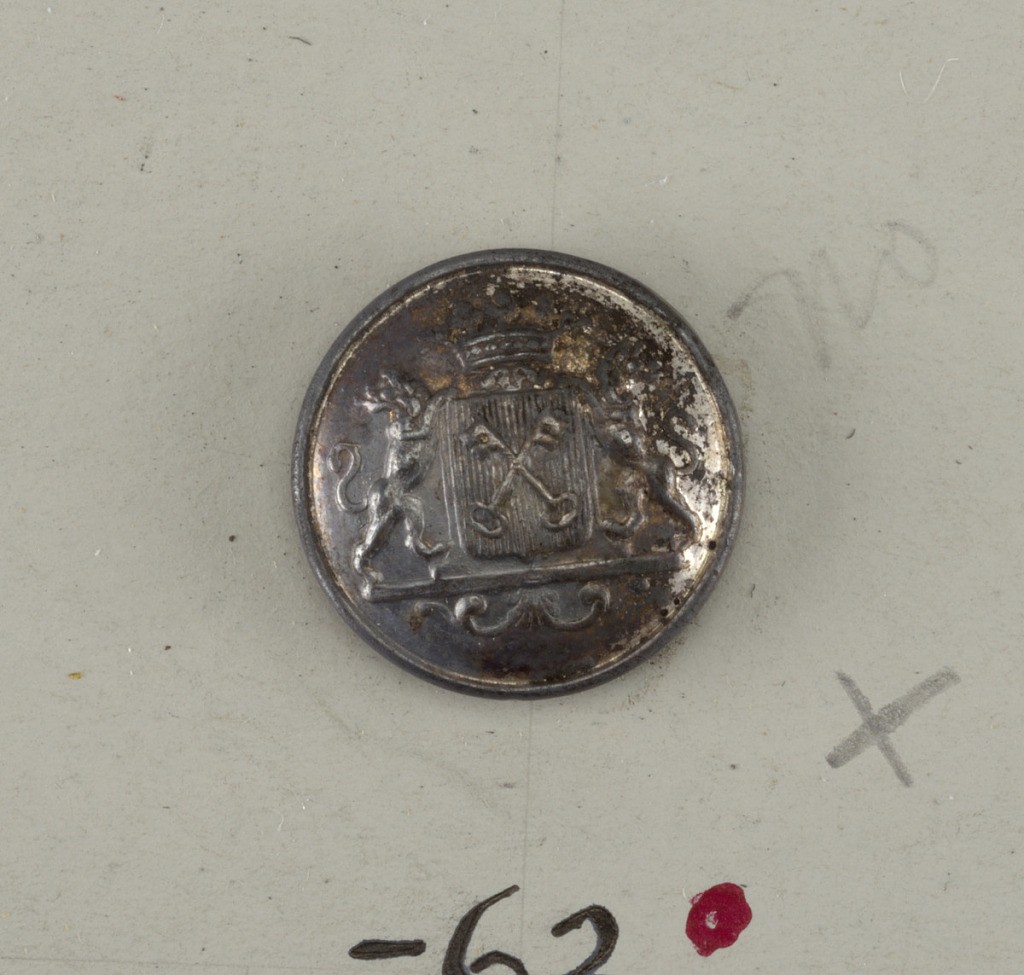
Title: Button
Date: mid-19th century
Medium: Silver
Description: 1931-59-62: On card D50